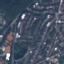
Label: Residential